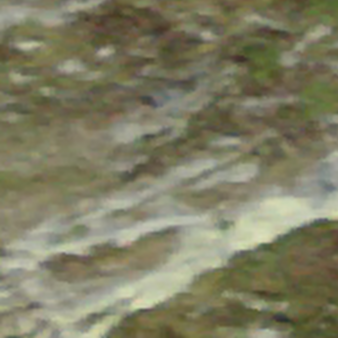
Label: other